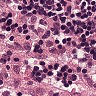
Metastatic tissue present: no